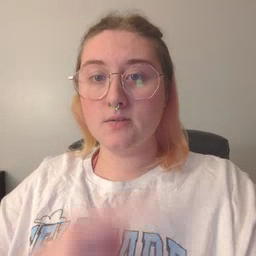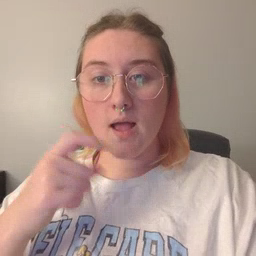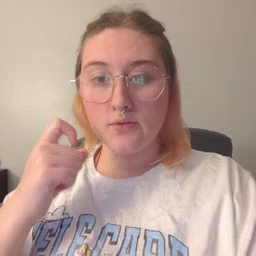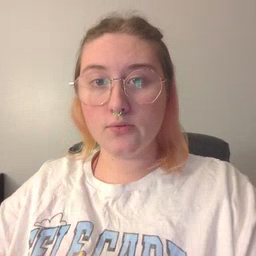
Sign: dryer